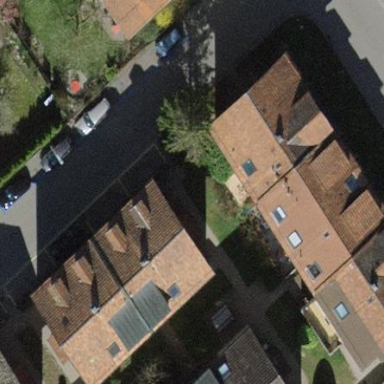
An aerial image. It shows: Building with tile roof.